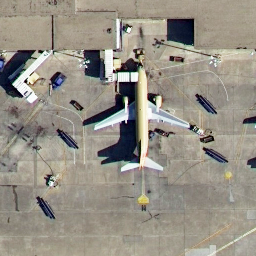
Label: airplane